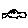
Label: car